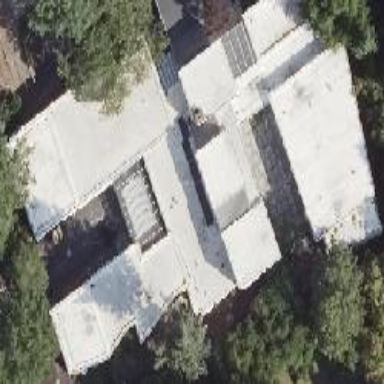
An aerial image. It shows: Community center building.